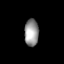
Tissue: lung
Cell type: Endothelial cells
Senescence score: 0.5436
Nuclear area (px): 374
Mean DAPI intensity: 151.575